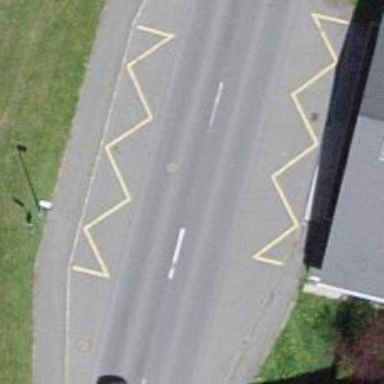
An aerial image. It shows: Bus stop with designated stop position for public transport.